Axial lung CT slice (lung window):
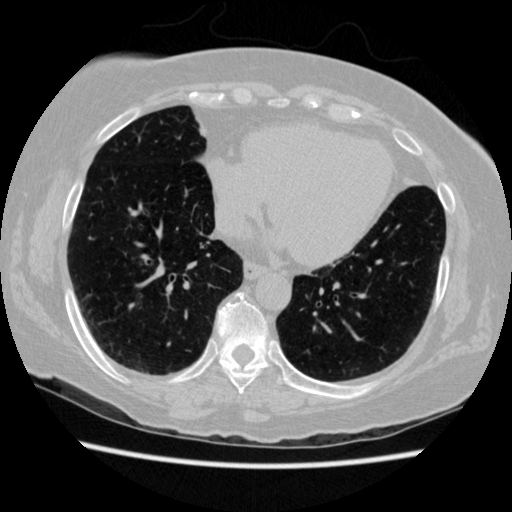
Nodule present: no